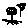
Label: flower